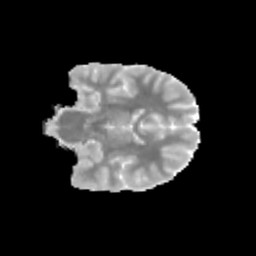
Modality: MD
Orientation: coronal
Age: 13
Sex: male
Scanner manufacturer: siemens
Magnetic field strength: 3 T
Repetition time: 3.8 s
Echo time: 0.07 s